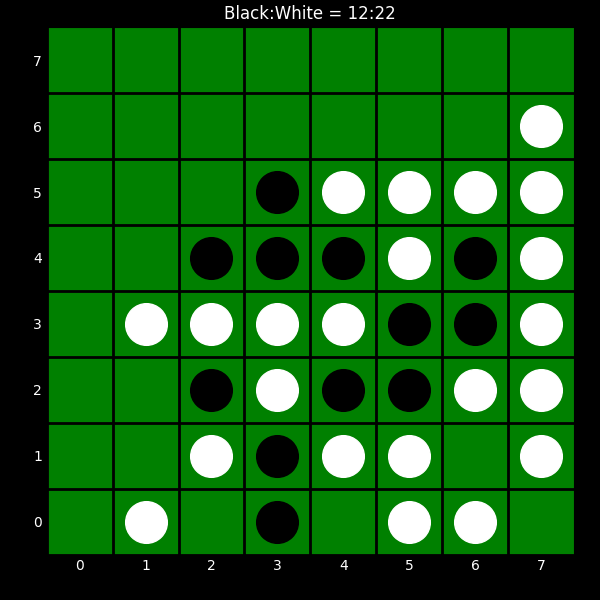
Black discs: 12
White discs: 22